Question: Below is the order of the Data that I get in the list object from other service.

> How can I sort the order of above list in the below order?
Level 0 Class
Level 0 S-Class
Level 1 Class
Level 1 S-Class
Level 2 Class
Level 2 S-Class
Level 0 Lesson
Level 0 S-Lesson
Level 1 Lesson
Level 1 S-Lesson
Level 2 Lesson
Level 2 S-Lesson
So far I have tried as below, but only getting the right order for ProgramId "E".
'''
myList.OrderByDescending(x => x.ProgramId== "E")
.ThenBy(x => x.Level)
.ThenBy(x => x.Special = True)
.ThenBy(x => x.Special = False)
.ThenByDescending(x => x.ProgramId== "B")
.ThenBy(x => x.Level)
.ThenBy(x => x.Special = True)
.ThenBy(x => x.Special = False);
'''
Below is the sorting logic that I am trying to apply:
- - -
Any help suggestion on this would be appreciated!
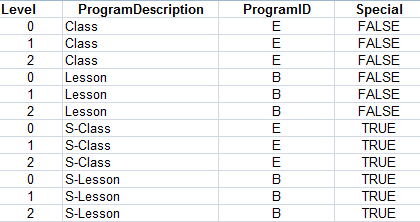
Answer: This will produce the order you have requested:
'''
myList = myList.OrderByDescending(x => x.ProgramId)
.ThenBy(x => x.Level)
.ThenBy(x => x.Special);
'''
I have no idea why you think this doesn't work, but I have now tested it and it works exactly to your specification.
<URL>